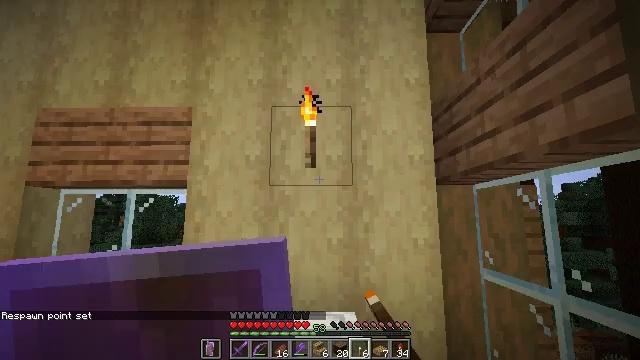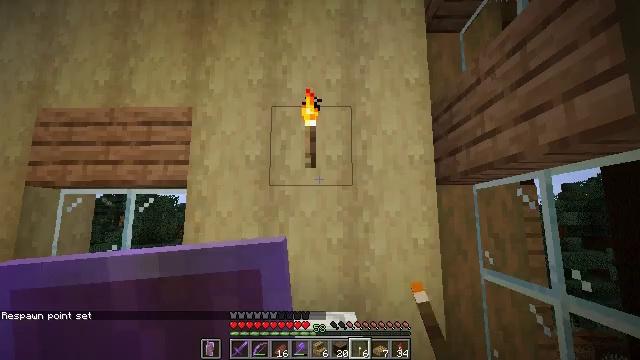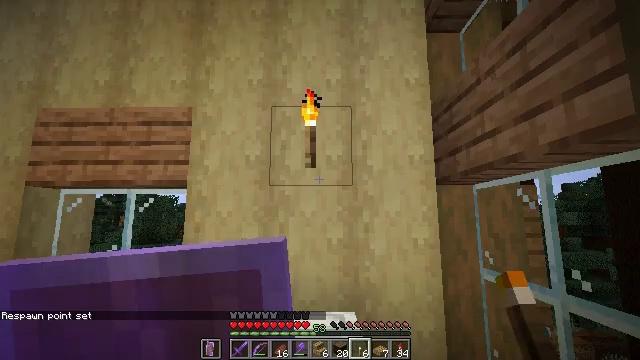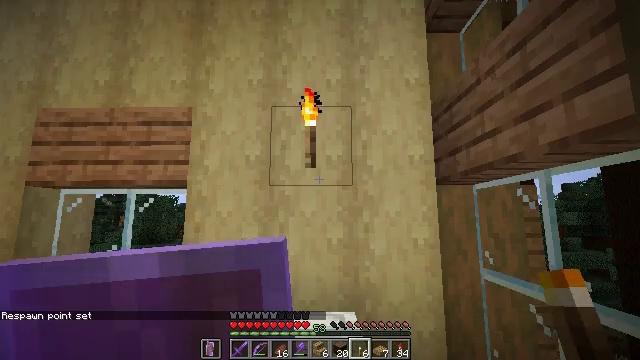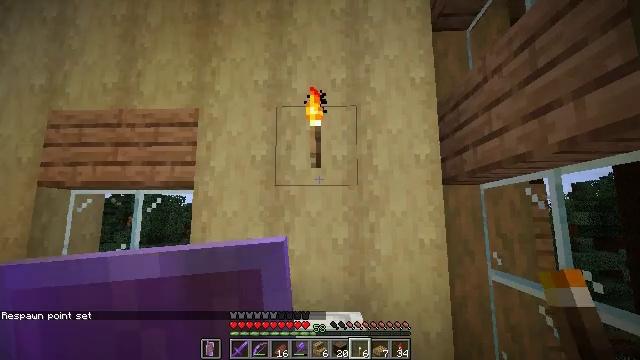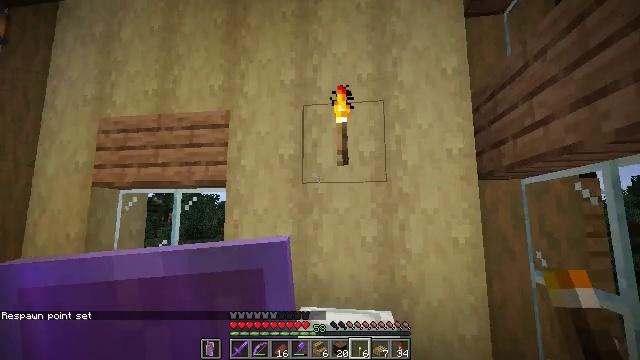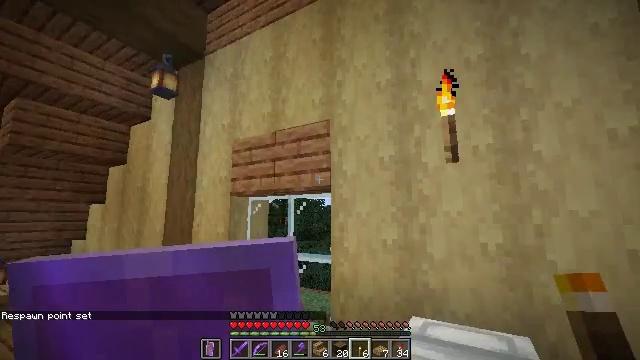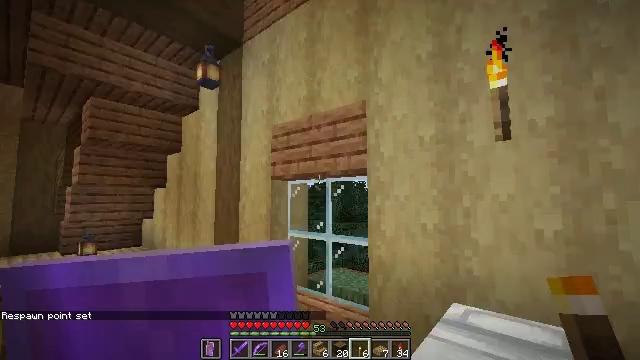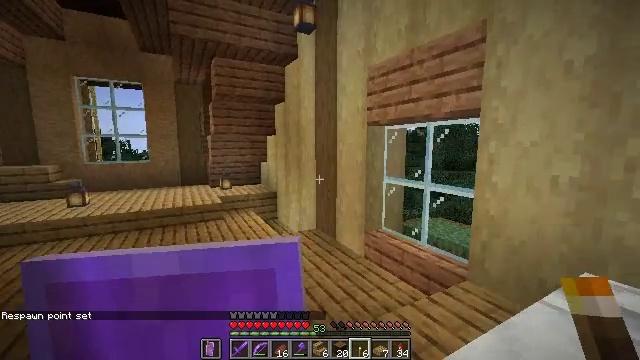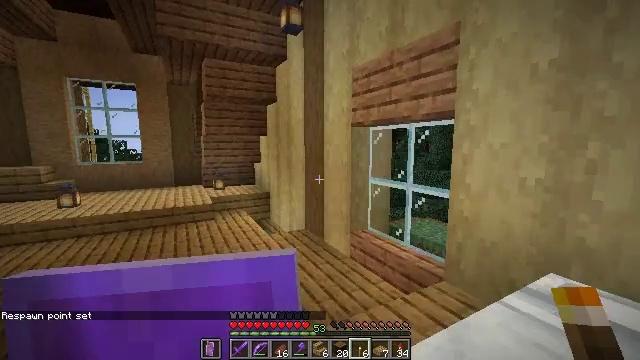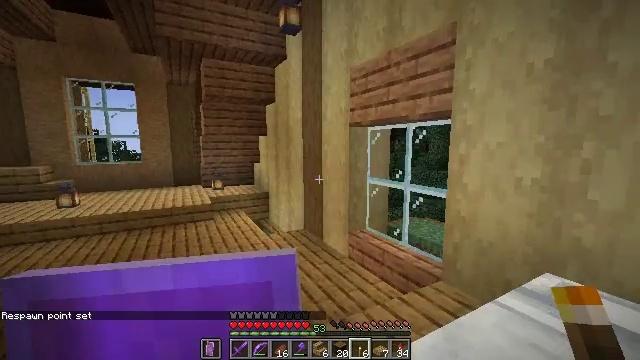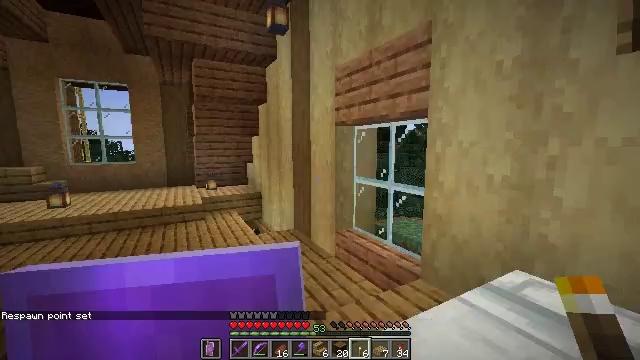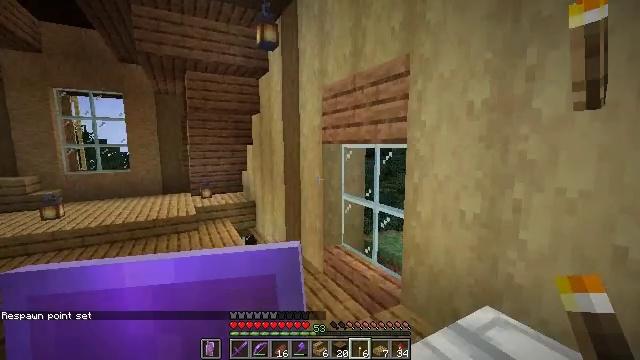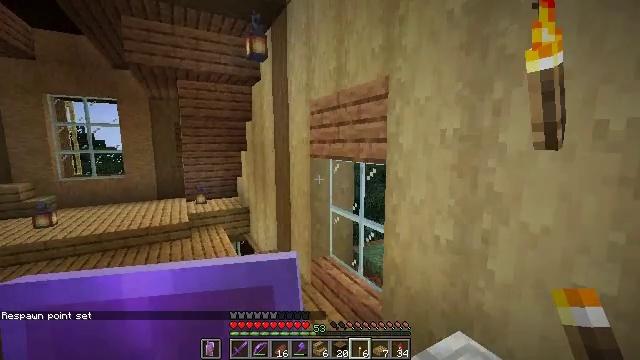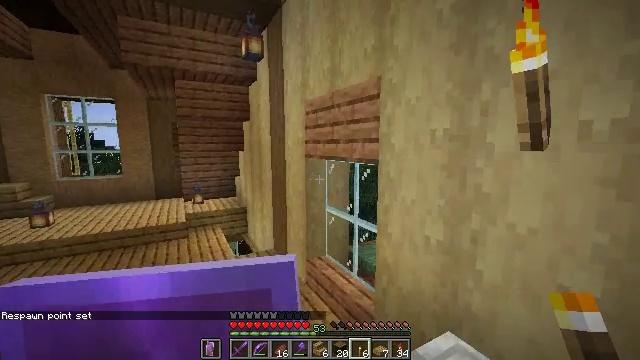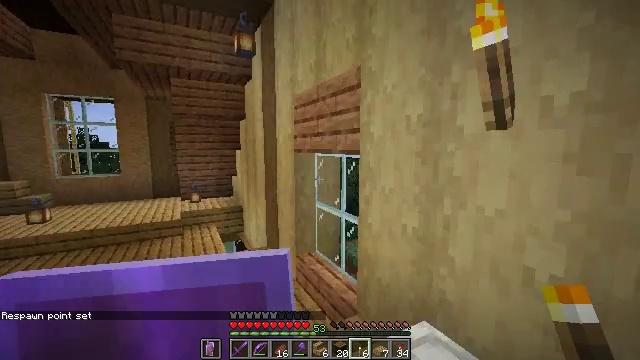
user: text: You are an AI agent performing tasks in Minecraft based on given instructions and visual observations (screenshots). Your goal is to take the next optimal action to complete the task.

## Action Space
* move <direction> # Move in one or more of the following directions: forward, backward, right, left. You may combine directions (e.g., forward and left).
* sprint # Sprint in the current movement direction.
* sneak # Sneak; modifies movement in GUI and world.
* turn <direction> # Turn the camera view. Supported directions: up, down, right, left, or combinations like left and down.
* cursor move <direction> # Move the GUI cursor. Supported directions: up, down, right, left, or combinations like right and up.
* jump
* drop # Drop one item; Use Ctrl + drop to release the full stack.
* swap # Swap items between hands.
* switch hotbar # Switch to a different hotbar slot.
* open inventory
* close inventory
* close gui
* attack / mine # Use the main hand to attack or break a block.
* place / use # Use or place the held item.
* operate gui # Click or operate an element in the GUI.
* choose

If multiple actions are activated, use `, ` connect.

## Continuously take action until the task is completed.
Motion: motion action
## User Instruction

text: Left click on the crafting table
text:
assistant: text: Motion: no_op
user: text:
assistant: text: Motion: no_op
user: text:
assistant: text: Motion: no_op
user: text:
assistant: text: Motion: turn left
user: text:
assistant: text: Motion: turn left
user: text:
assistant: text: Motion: turn left
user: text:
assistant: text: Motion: move right, turn left and down
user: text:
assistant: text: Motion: move right, turn left and down
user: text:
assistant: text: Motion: move right
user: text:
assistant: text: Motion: move right
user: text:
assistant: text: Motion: move right
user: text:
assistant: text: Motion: move right
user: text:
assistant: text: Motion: move right
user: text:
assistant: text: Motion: move right
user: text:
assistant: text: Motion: no_op
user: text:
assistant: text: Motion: turn left and up
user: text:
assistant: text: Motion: turn left and up
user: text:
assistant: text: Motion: turn left and down
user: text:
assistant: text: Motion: turn left and down
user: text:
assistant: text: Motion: turn left
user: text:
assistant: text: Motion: turn left
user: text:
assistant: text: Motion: turn left
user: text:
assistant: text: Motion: turn left
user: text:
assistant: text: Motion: turn left and down
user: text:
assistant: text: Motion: turn left and down
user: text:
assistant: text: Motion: turn left and down
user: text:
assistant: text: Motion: turn left and down
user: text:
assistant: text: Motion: turn left and down
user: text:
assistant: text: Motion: turn left and down
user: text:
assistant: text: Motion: turn left and down